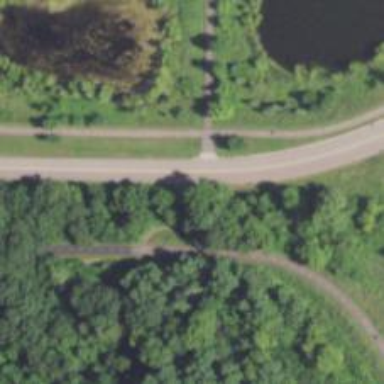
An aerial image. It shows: Path with excellent trail visibility.